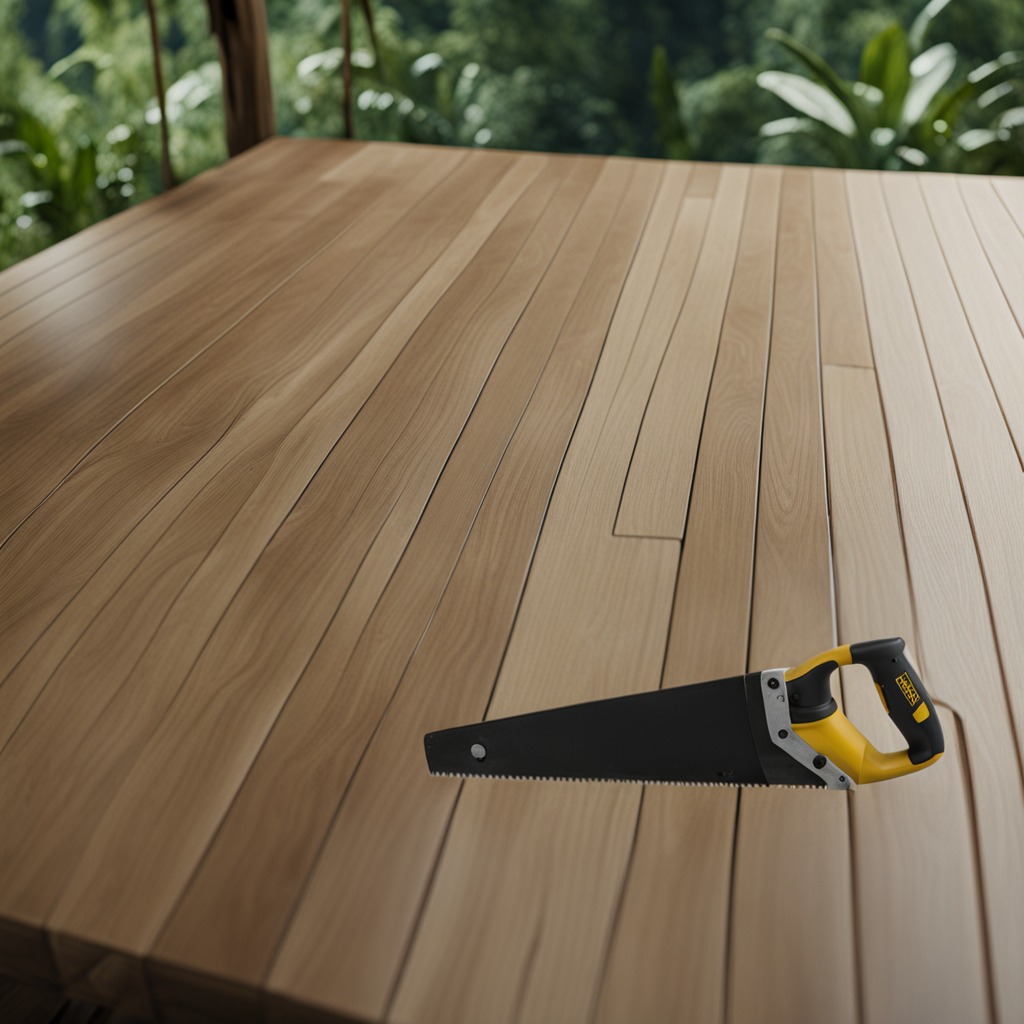
A handheld metal saw is lying on a wooden table inside a jungle field workshop tent.